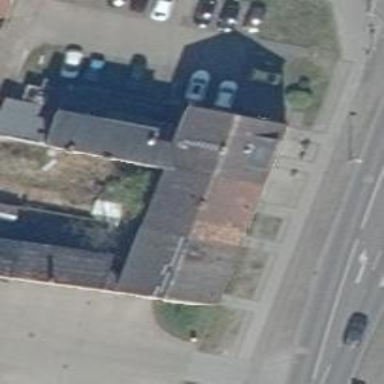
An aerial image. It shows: Bar.